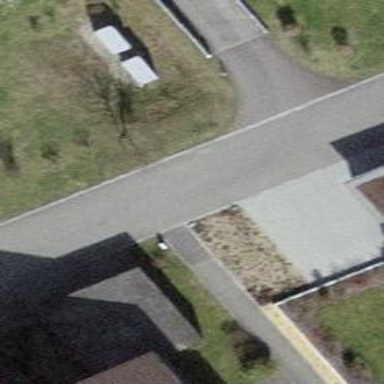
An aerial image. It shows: Smoothly paved residential road.